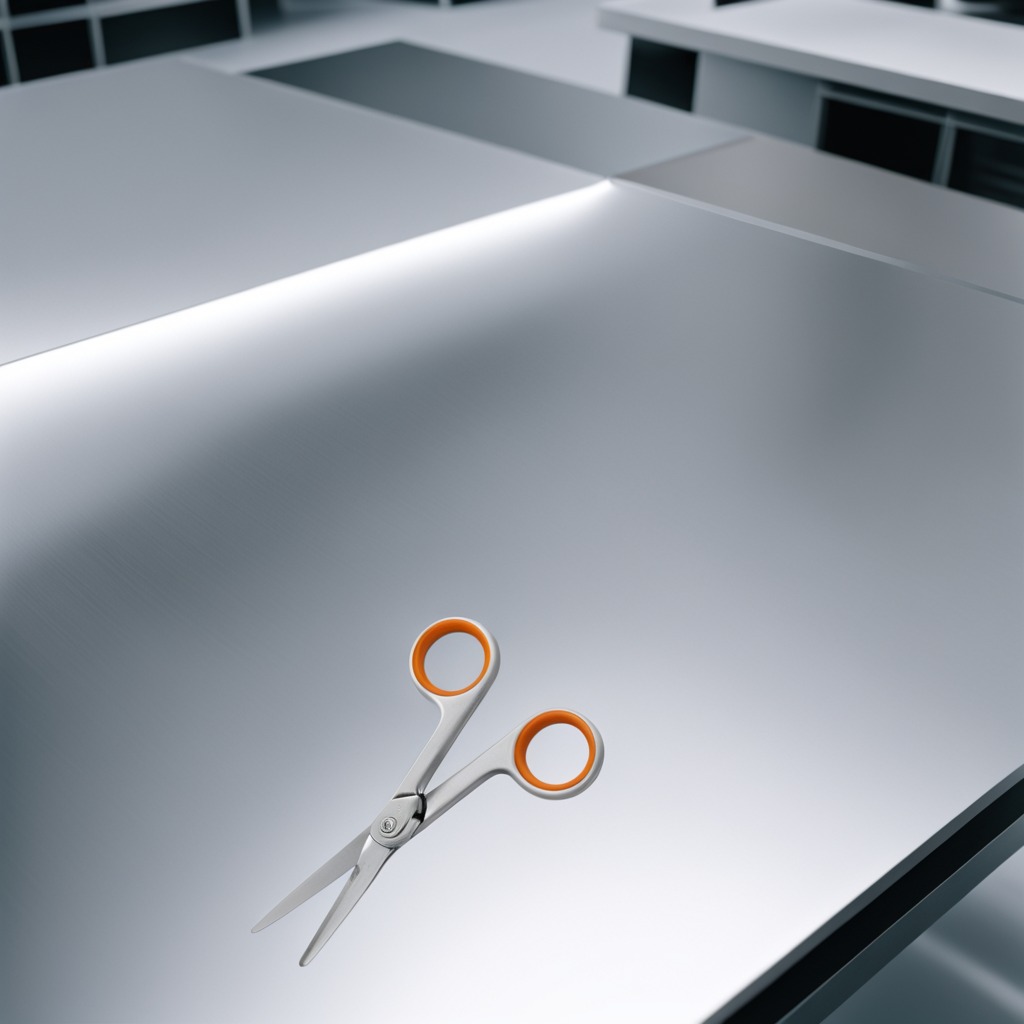
A scissor is lying on a stainless steel table in a high-end prototyping lab.